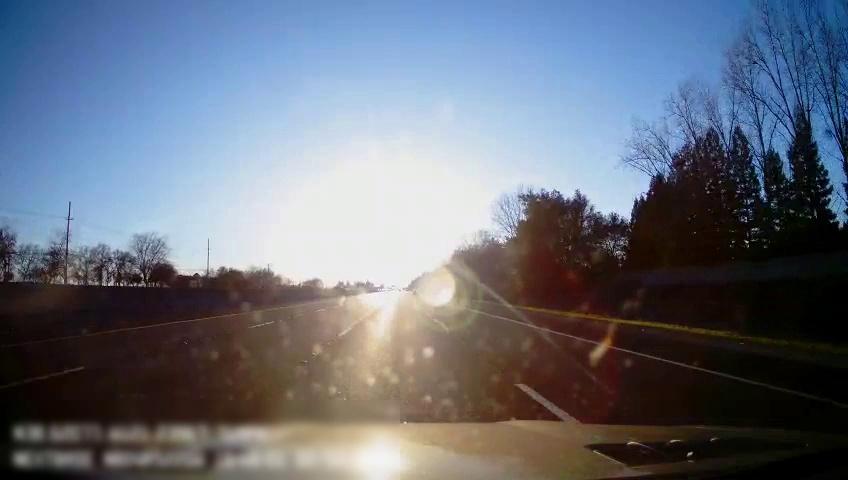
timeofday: Day
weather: Sunny
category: Drivable Space
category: Lanes | Alternate Lane
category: Lanes | Alternate Lane
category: Lanes | Current Lane
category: Lanes | Current Lane
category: Lanes | Alternate Lane